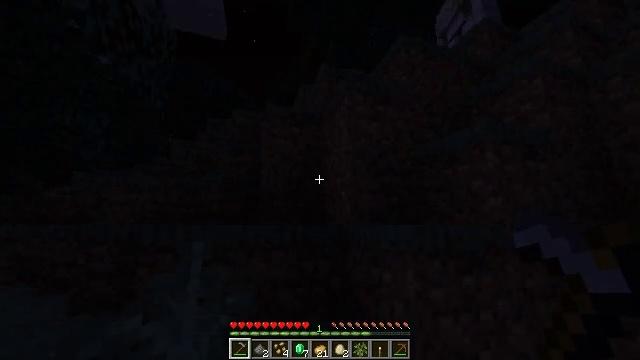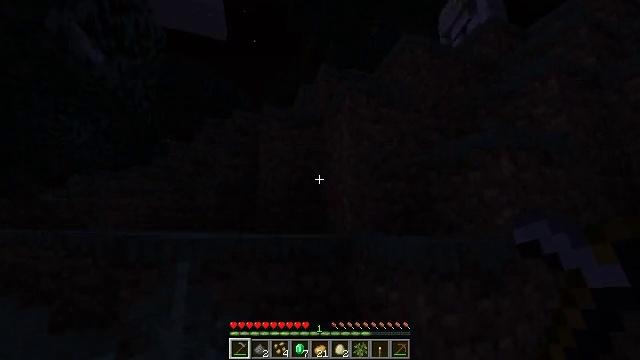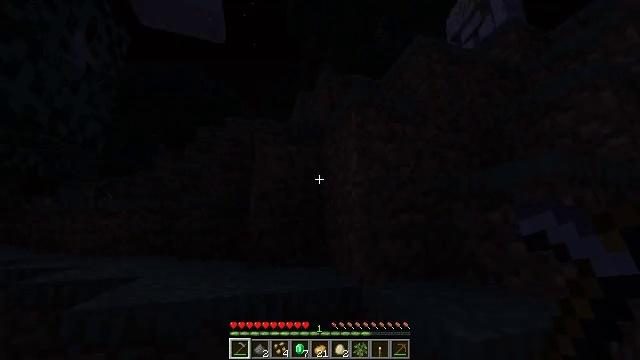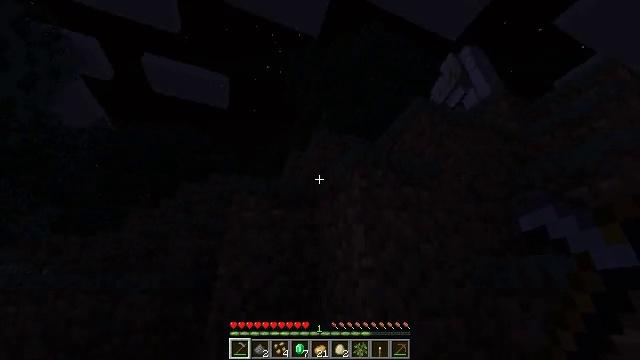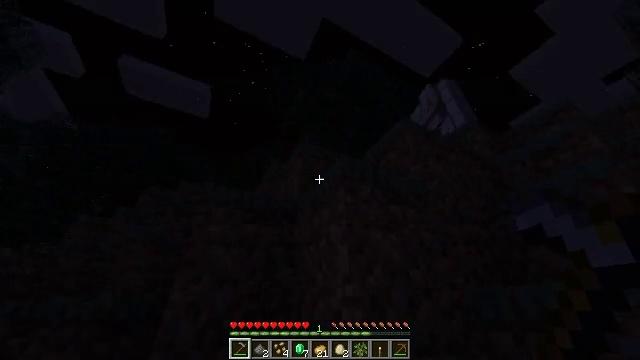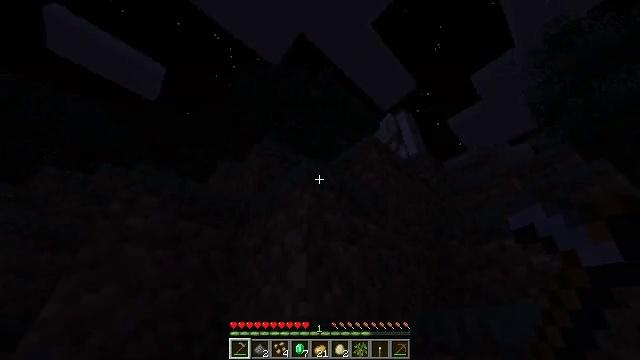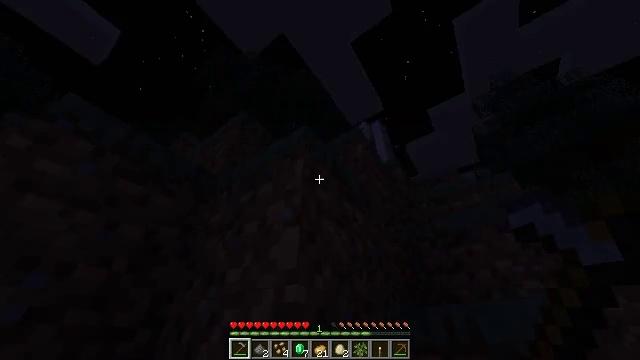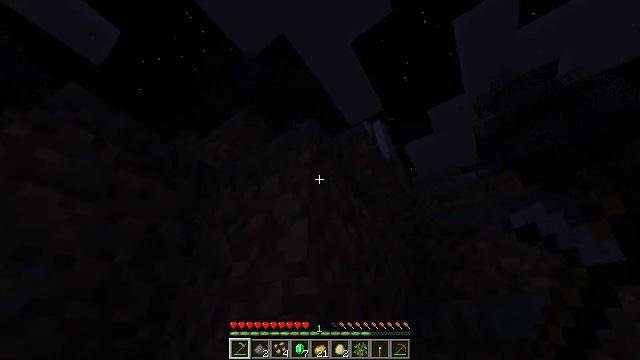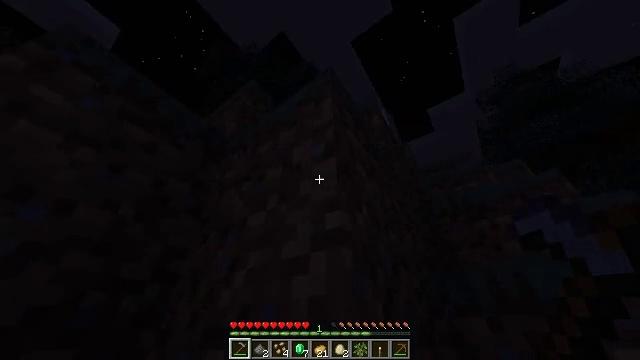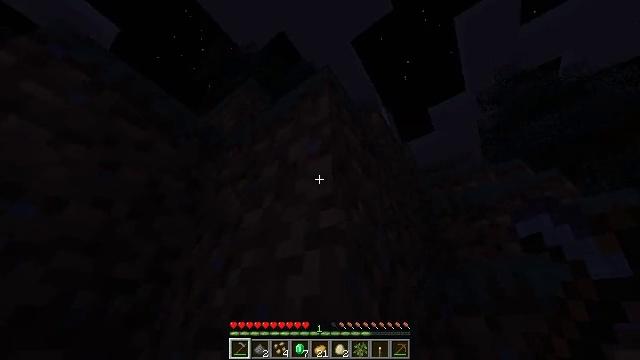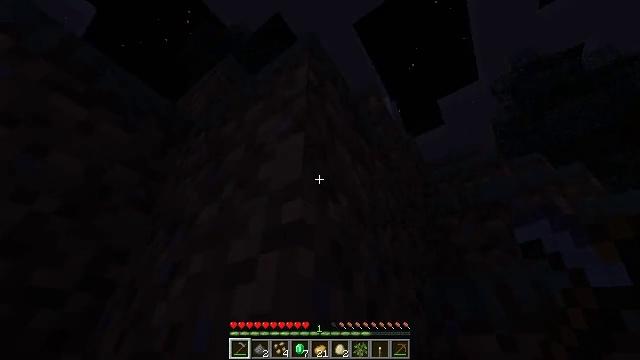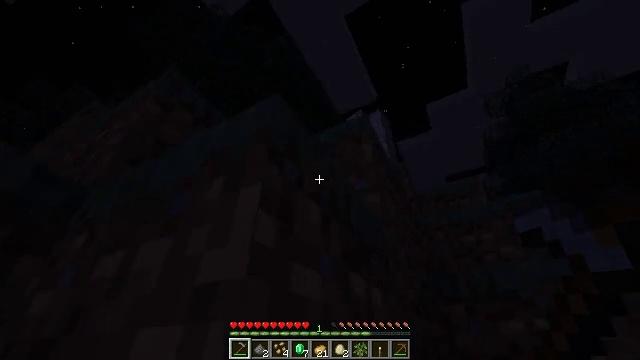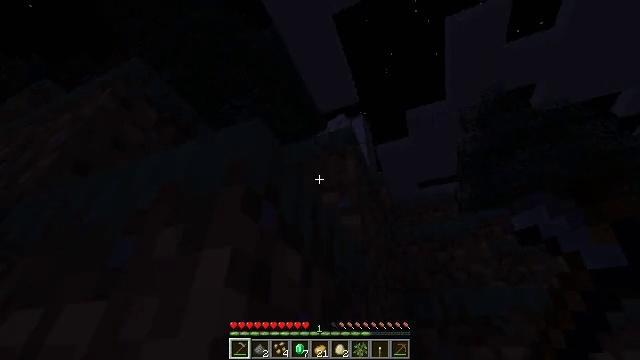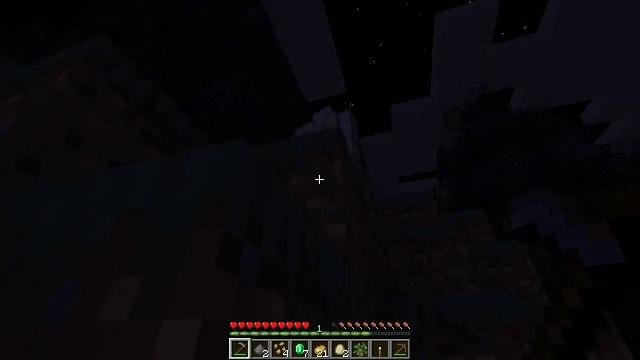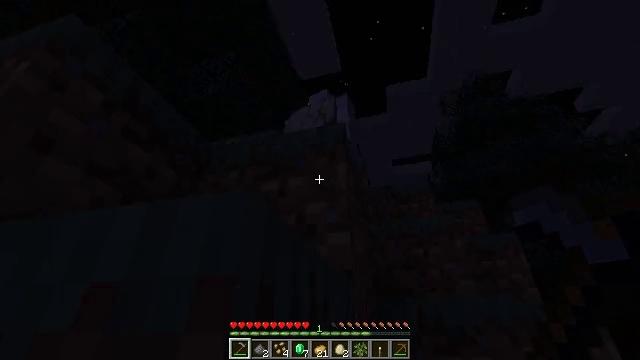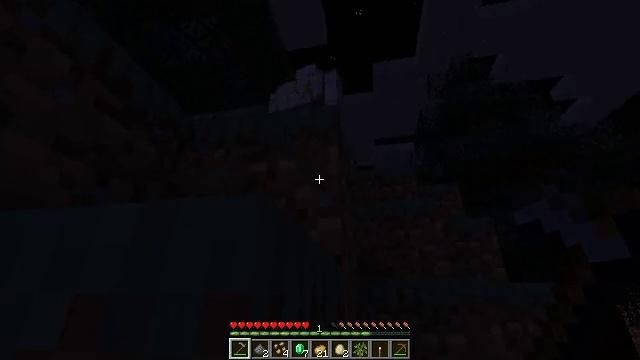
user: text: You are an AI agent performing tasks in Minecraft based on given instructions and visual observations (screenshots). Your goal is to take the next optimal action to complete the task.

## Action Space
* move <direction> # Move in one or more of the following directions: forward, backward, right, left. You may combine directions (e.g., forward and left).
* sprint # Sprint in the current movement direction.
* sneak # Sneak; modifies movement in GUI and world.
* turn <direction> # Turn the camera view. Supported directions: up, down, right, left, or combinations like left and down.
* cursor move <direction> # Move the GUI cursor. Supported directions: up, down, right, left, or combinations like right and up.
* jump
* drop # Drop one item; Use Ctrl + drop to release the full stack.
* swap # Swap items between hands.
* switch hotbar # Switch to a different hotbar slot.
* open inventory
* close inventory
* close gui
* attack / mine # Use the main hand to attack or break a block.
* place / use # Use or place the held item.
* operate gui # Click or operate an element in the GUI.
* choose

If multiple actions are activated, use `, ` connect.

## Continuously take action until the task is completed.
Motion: motion action
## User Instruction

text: Drop an emerald.
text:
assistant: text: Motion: move forward, sprint, jump
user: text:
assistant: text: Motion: move forward, sprint, jump
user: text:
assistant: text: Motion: move forward and move left, sprint, turn right and up, jump
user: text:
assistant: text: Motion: move forward and move left, sprint, turn right and up, jump
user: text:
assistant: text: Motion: move forward and move left, sprint, turn right and up, jump
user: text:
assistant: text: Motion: move forward, sprint, turn right and up, jump
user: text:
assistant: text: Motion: move forward, sprint, jump
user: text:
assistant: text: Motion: move forward, sprint, jump
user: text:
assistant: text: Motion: move forward, sprint, jump
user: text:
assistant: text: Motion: move forward, sprint, jump
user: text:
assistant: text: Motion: move forward, sprint, turn right, jump
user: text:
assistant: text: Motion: move forward, sprint, turn right, jump
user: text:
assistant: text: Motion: move forward, sprint, turn right and down, jump
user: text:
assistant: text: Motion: move forward, sprint, turn right and down, jump
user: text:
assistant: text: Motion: move forward and move right, sprint, turn right and down, jump
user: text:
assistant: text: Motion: move forward and move right, sprint, turn down, jump
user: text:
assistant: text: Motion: move forward and move right, sprint, turn down, jump
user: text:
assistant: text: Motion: move forward, sprint, turn left and down, jump
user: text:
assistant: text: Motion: move forward, sprint, turn down, jump
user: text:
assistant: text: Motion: move forward, sprint, turn down, jump
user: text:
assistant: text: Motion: move forward, sprint, jump
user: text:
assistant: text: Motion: move forward, sprint, jump
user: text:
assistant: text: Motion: move forward, sprint, jump
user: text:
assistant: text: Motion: move forward, sprint, jump
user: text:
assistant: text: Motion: move forward, sprint, jump
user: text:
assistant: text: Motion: move forward, sprint, jump
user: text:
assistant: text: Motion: move forward, sprint, turn right and down, jump
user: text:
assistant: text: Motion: move forward and move right, sprint, turn right and down, jump
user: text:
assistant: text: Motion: move forward and move right, sprint, turn right and down, jump
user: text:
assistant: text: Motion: move forward and move right, sprint, jump